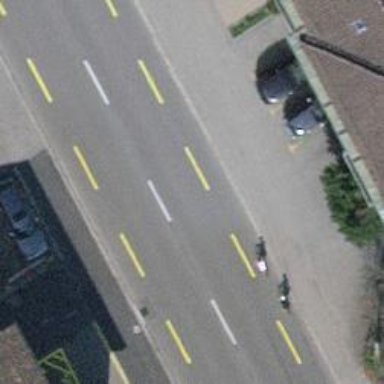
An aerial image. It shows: Primary highway with designated cycle lane.